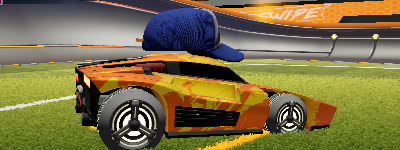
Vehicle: breakout